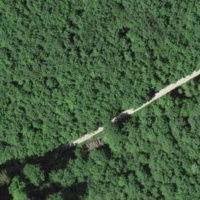
EUNIS habitat code: 41
Species observed at this site:
Urtica urens
Tussilago farfara